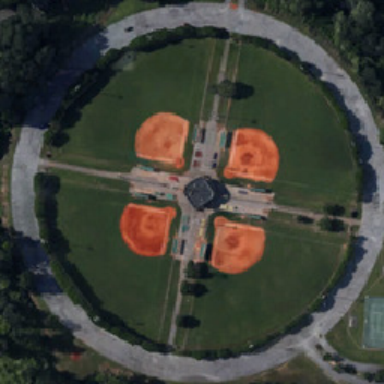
Four red and green baseball fields are surrounded by perfect circles .